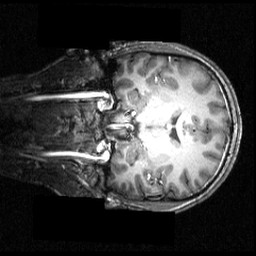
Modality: T1w
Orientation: coronal
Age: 19
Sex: male
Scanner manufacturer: siemens
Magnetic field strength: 3.951 T
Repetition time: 1.5 s
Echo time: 0.00335 s